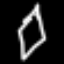
Label: diamond